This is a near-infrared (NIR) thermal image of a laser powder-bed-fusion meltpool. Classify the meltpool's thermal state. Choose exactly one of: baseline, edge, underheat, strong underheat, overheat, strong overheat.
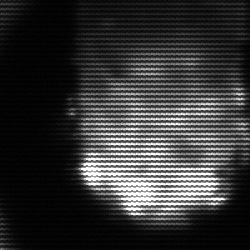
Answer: baseline